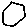
Label: hexagon